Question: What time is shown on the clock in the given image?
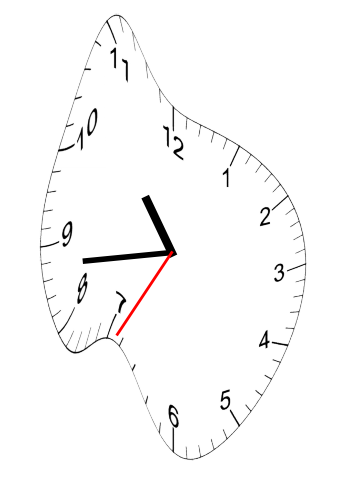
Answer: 10:43:35